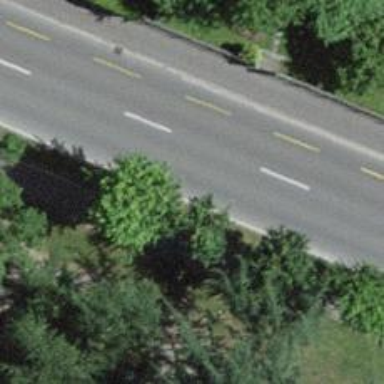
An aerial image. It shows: Bus stop with shelter. It is platform for public transport.